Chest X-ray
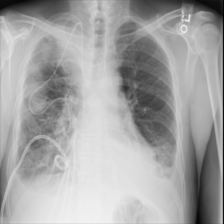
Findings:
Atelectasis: positive
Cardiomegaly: negative
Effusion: positive
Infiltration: negative
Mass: negative
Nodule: negative
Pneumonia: negative
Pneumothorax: negative
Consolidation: negative
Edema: negative
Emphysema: negative
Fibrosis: negative
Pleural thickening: positive
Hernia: negative